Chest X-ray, PA view. Patient: 56 years old, sex M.
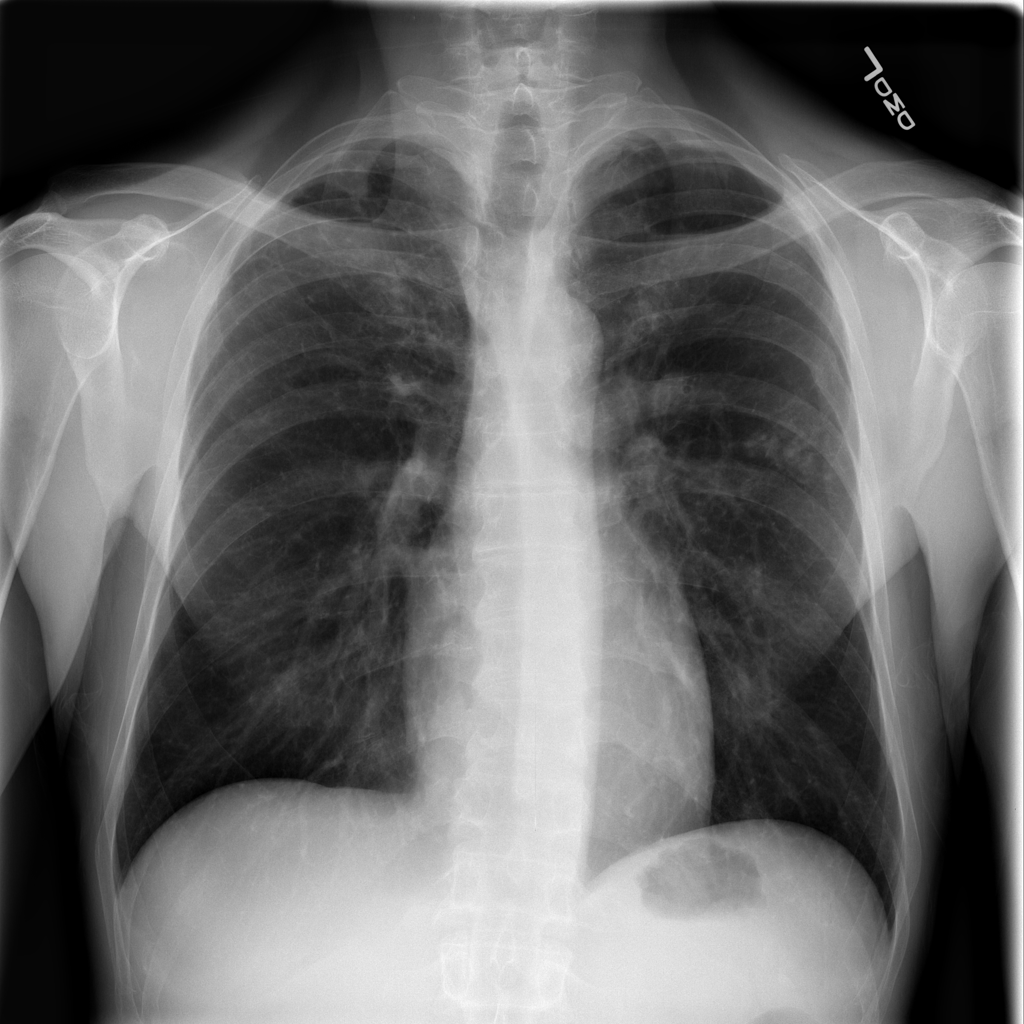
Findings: Consolidation